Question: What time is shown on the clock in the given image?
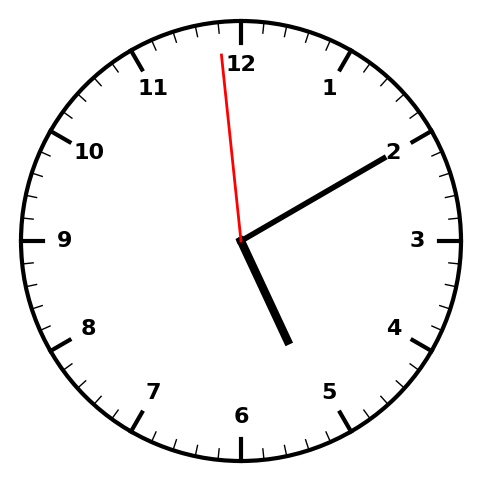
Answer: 05:09:59